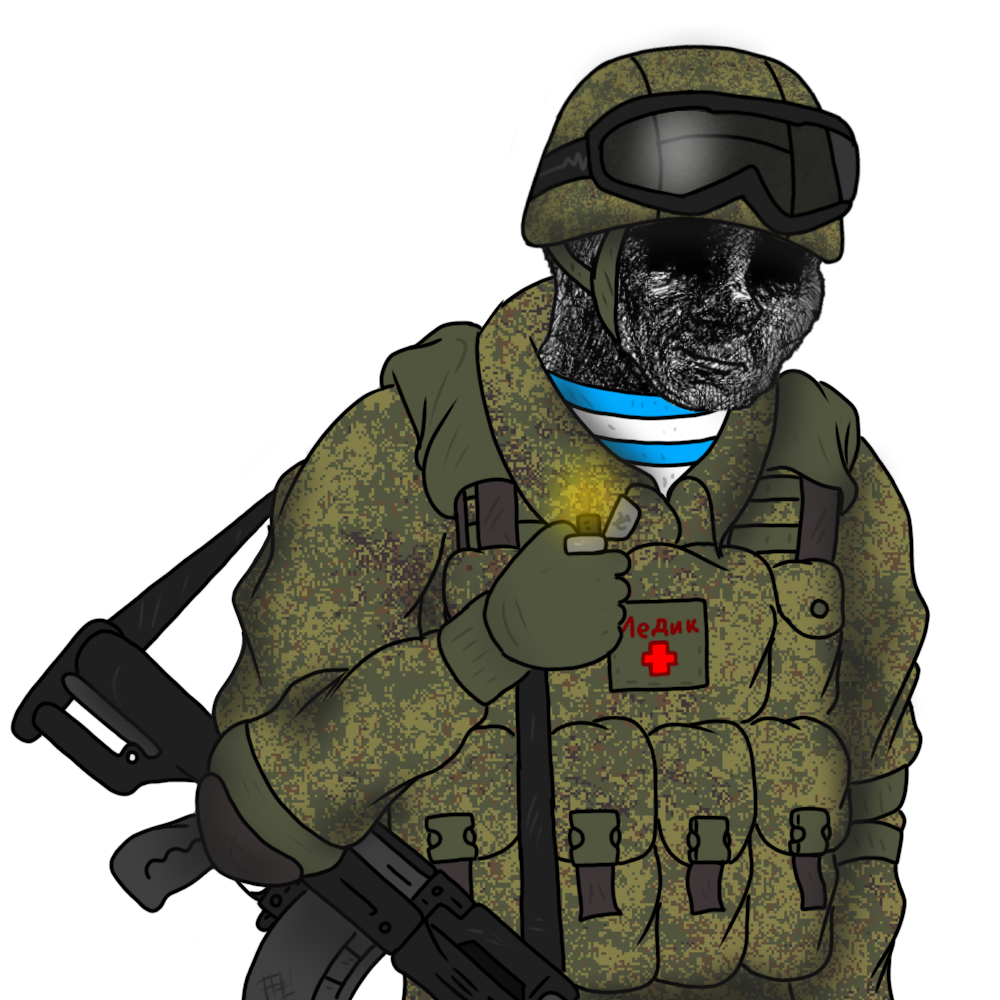
Label: 5_unsorted